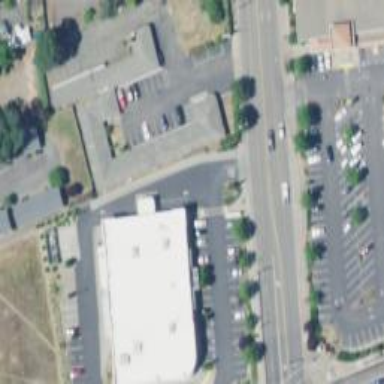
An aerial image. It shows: Building that is motel.